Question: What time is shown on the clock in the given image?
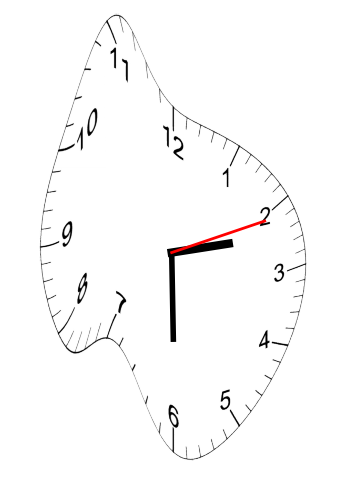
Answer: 02:30:11